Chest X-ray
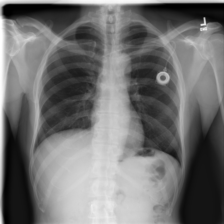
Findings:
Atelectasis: negative
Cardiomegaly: negative
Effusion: negative
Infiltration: negative
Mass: negative
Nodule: negative
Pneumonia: negative
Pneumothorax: negative
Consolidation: negative
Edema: negative
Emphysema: negative
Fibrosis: negative
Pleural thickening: negative
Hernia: negative